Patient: sex M, age 70
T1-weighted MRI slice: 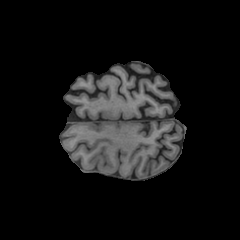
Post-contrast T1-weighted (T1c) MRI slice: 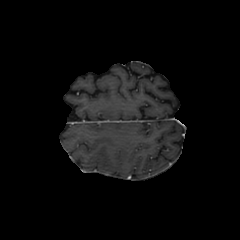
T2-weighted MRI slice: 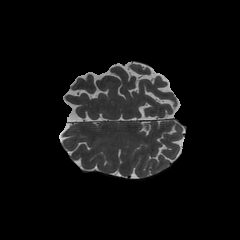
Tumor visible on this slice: yes
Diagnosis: Glioblastoma, IDH-wildtype
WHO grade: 4